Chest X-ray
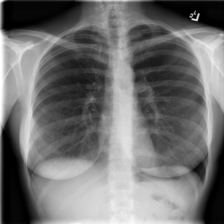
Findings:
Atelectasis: negative
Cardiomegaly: negative
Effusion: negative
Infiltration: negative
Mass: negative
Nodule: negative
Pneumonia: negative
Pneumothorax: negative
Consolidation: negative
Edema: negative
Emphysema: negative
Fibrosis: negative
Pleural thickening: negative
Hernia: negative